Question: I have an Excel sheet that stores information and makes some calculation. I need to display these calculations in a 3D graph - the information is actually a 3D geometry, therefore the very limited built-in Excel functionality will not do the trick. I have seen some attempts to extend the plotting functionality by creating VBA modules but I believe the flexibility and efficiency of this solution is low. I expect that I won't avoid using some external software here.
The quality I need is rather poor, here's an example:
.
What I would expect from the solution:
1. Interactivity: Scale and rotate with a mouse or buttons - the geometry calculations can be done implicitly by the program/module or I can do them on my own witch each new view position request.
2. Seamless integration: I would like to avoid having to run completely independent 3rd party software to which I would supply some input file with Excel-calculated geometry. I would expect a degree of automation I can get, for example, with InternetExplorer object when controlling IE from VBA.
3. Extensibility: at this points I would be fine with being able to draw simply a frame structures - but later on I would like to be able to add plates, shells and others.
4. Easy implementation: the easier and faster to implement, the better -- it's a banal request but I am highlighting it due to its relative importance.
---
What I was thinking about:
- A 3D software like: <URL> But
I believe I would run into problems in points 2 and 4 (although from
what I can read I would have Python to help with the task in the case
of Calculix).- Libraries, for example <URL> . Here I
would expect severe problems with point 4.
---
I am leaning towards matplotlib solution, but before I invest significant time in this approach I would like to ask you if there are perhaps better alternatives.
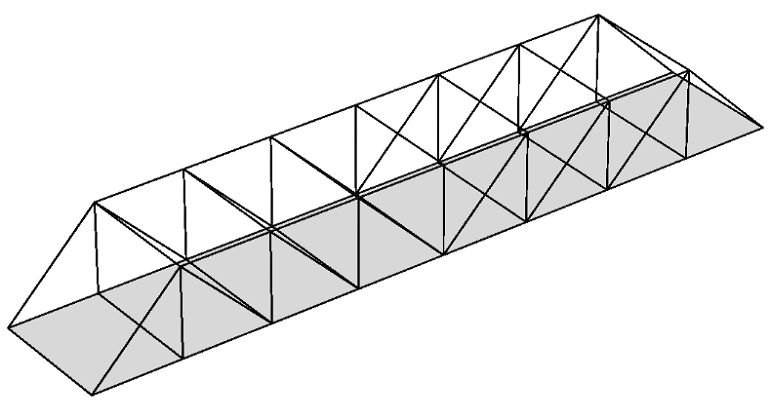
Answer: My recommendation based on all the conditions you stipulated is to still use an external app, but control it's data input and launching from Excel's VBA using 'Shell'. The 'Shell' command returns the process id of the launched app, so you could potentially even kill it from within Excel (clicking a Refresh button could kill existing instance and launch a new one).